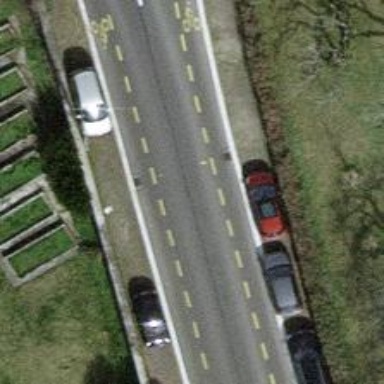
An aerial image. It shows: Tertiary road with asphalt surface. It includes cycle lane and does not have sidewalk.